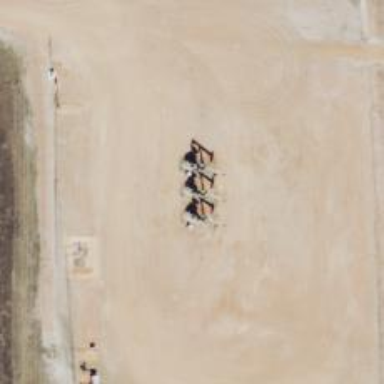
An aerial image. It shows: Petroleum well.